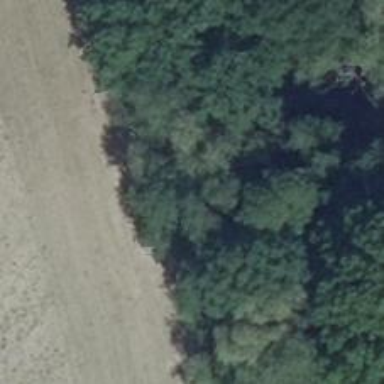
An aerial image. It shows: Hunting stand.